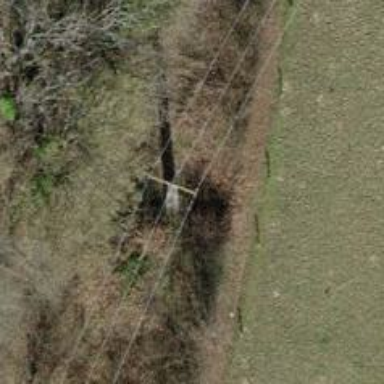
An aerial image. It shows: Minor power line with three cables.